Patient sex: M
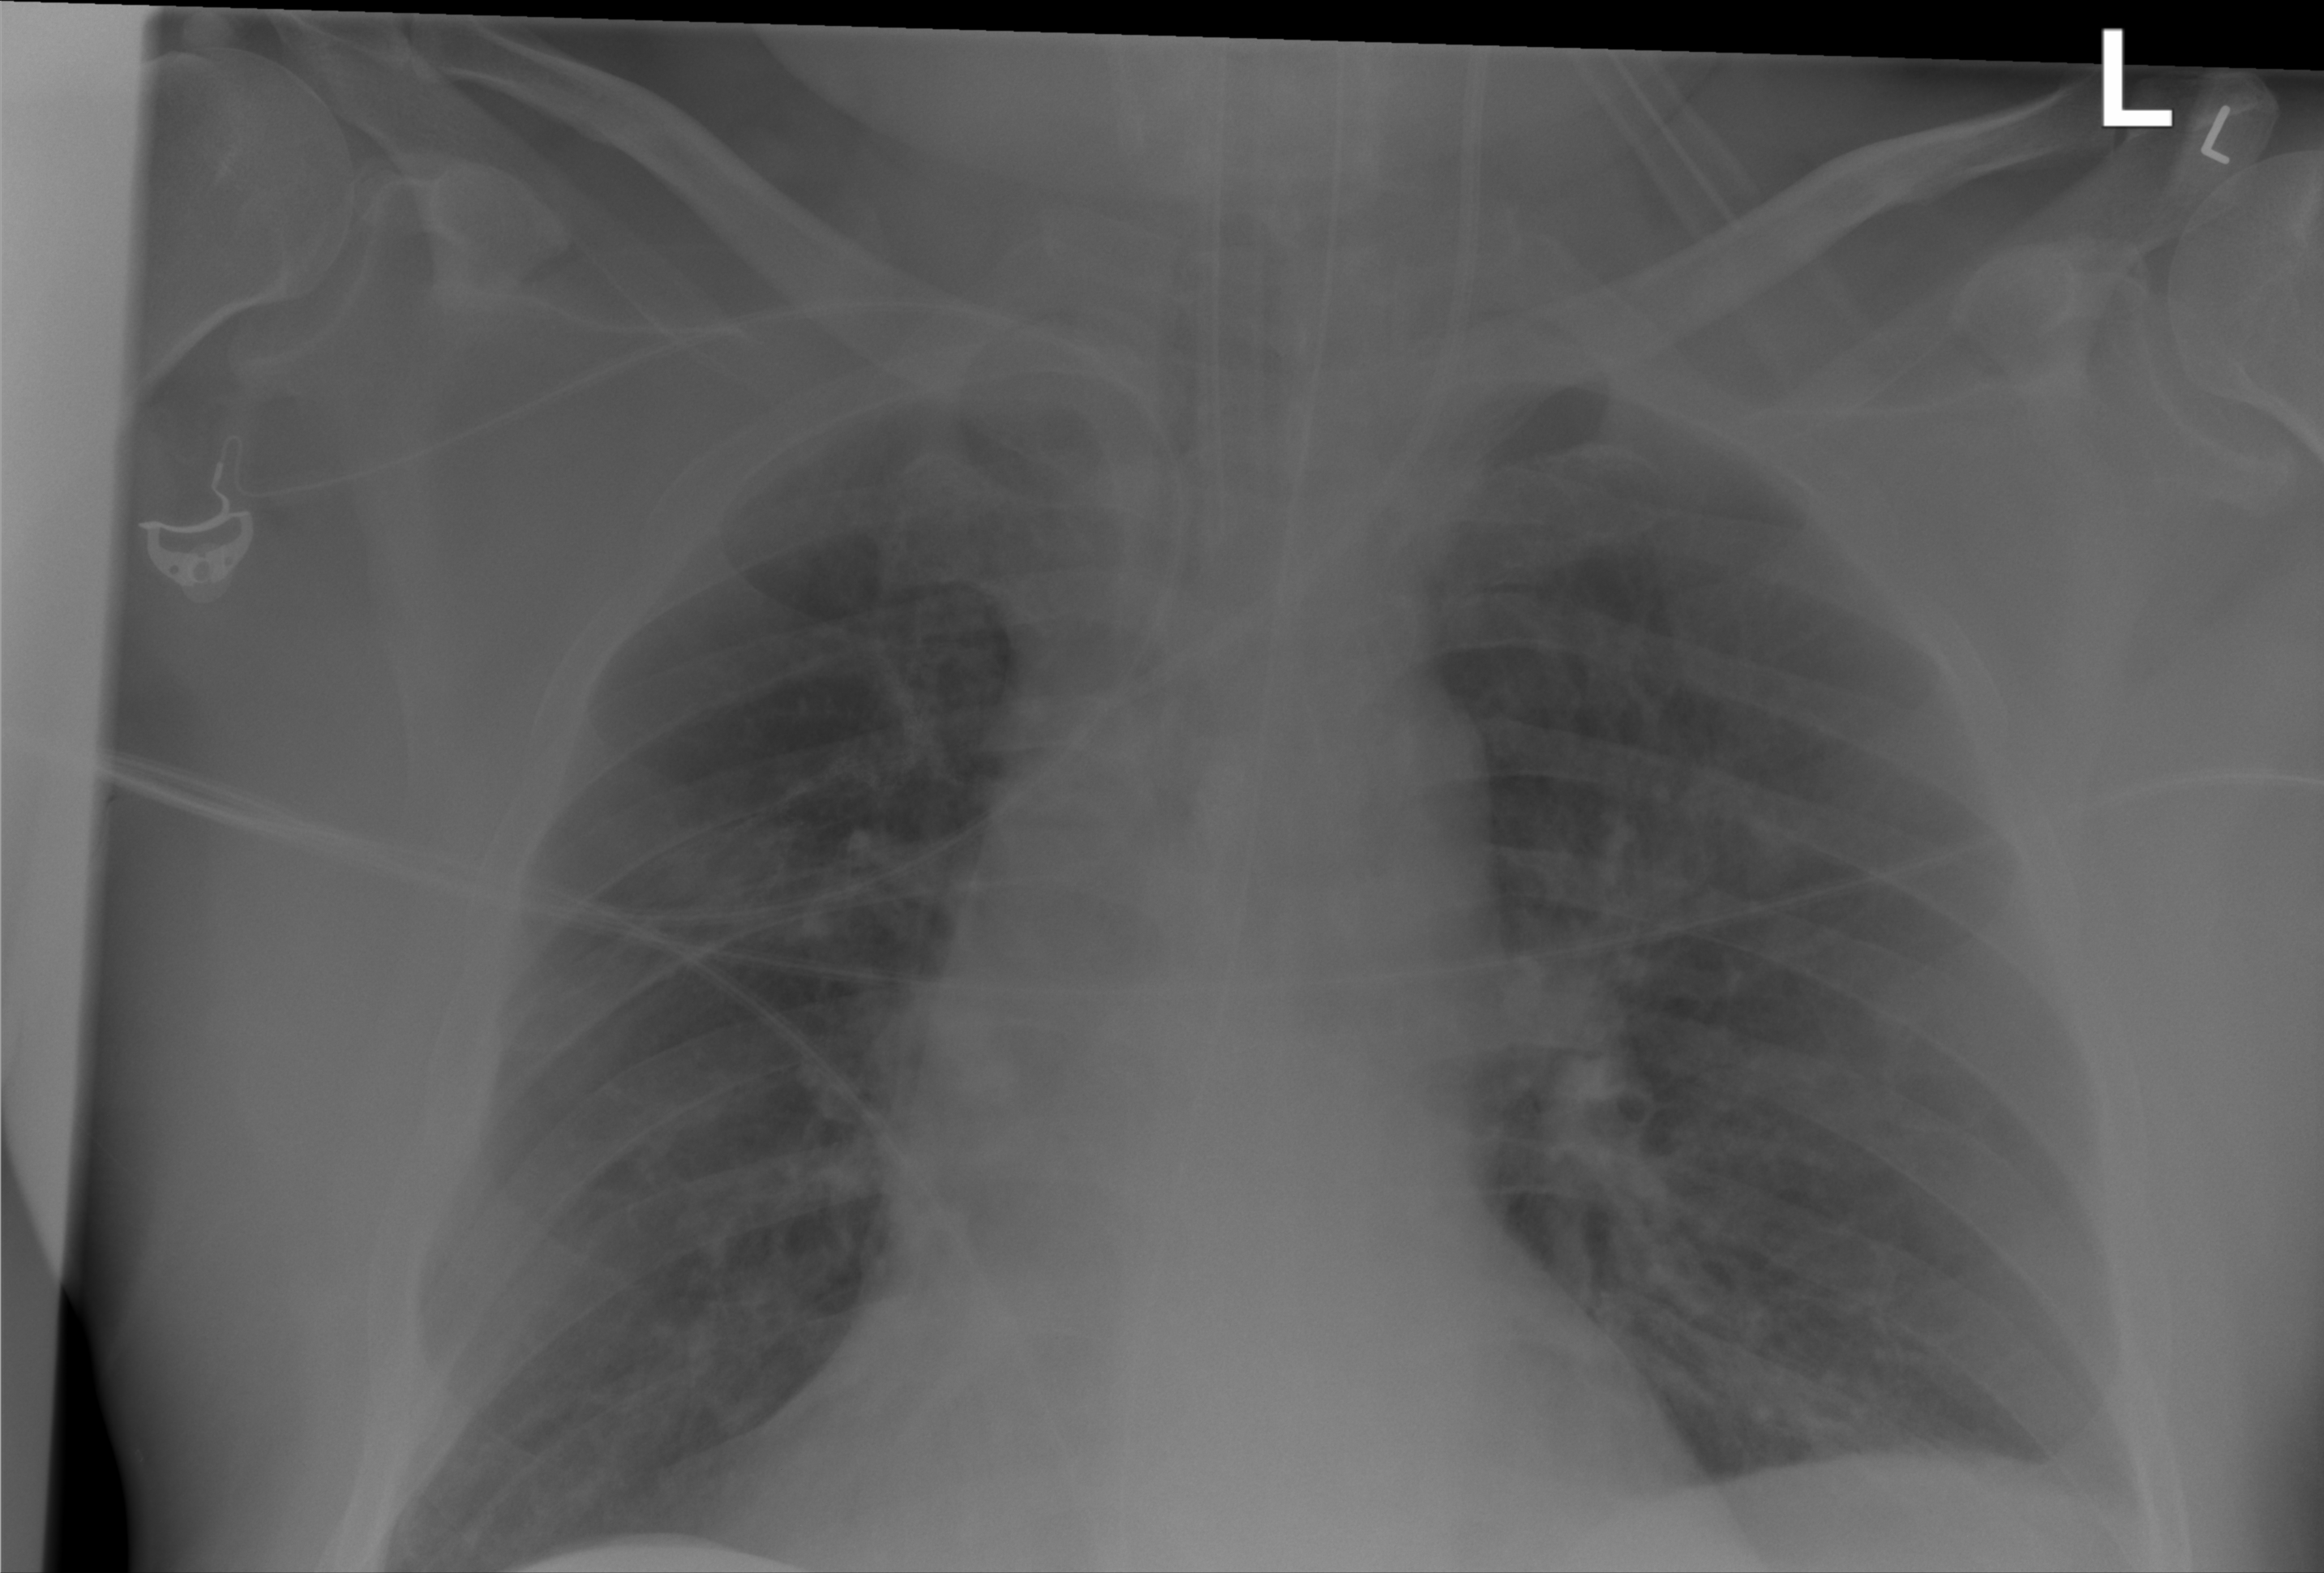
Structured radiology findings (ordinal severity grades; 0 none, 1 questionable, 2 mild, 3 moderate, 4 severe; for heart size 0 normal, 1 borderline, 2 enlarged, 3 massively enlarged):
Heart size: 0
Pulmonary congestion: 0
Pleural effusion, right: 0
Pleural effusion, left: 2
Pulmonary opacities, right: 0
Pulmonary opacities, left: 0
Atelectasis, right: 0
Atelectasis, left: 2